The image is an STFT spectrogram (time versus frequency) of a rotating-machine vibration signal. Determine the machine's mechanical condition. Answer with exactly one of: normal, misalignment, unbalance, looseness.
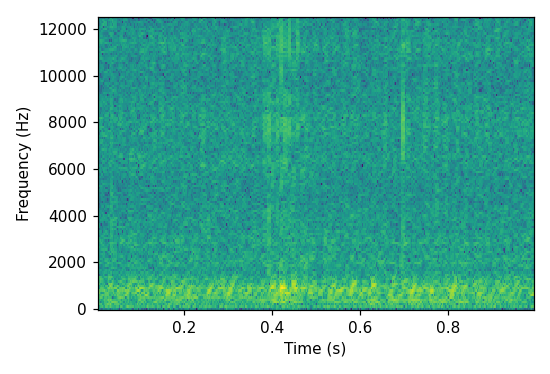
Answer: misalignment